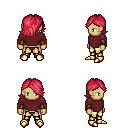
a pixel art fantasy rpg character, male body template, human, tanned skin, maroon long-sleeve shirt, gold greaves, ruby red swoop hairstyle, cloth bracers, gold boots, four views (front, back, left, right), 2x2 character sprite sheet, small pixel art, hard edges, no anti-aliasing